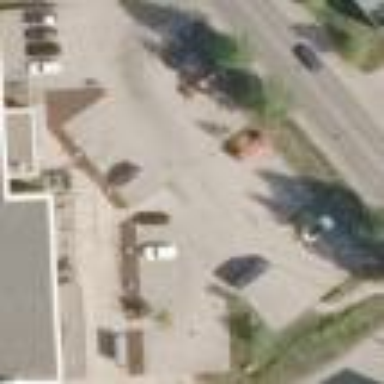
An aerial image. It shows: Parking area with surface.